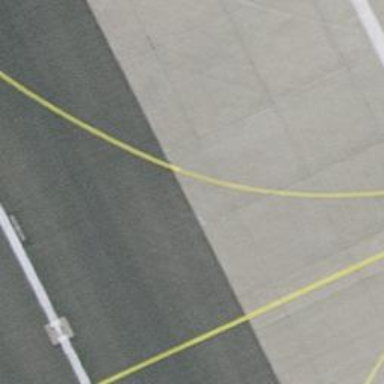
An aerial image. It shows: View of taxiway at the airport.